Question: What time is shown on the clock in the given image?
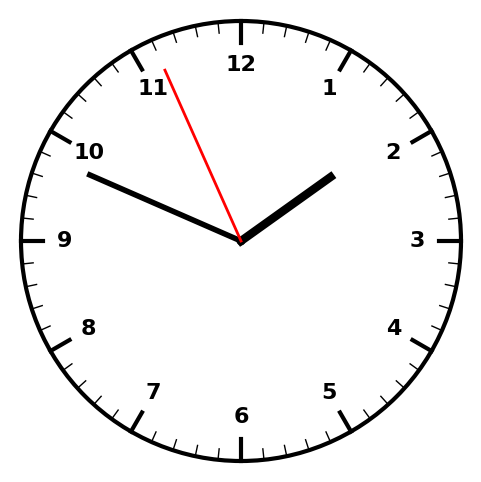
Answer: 01:48:56